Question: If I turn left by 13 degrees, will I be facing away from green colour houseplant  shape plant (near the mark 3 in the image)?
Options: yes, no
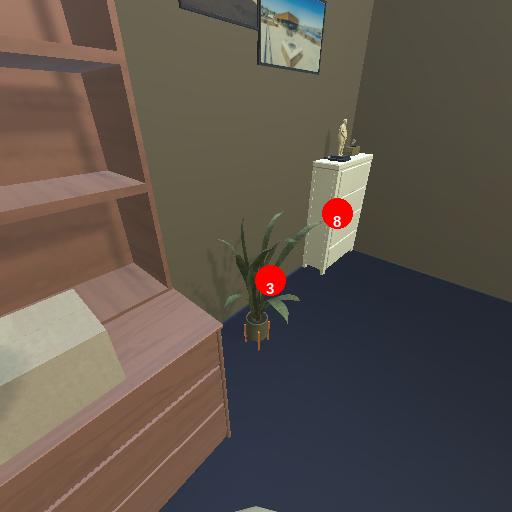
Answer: yes